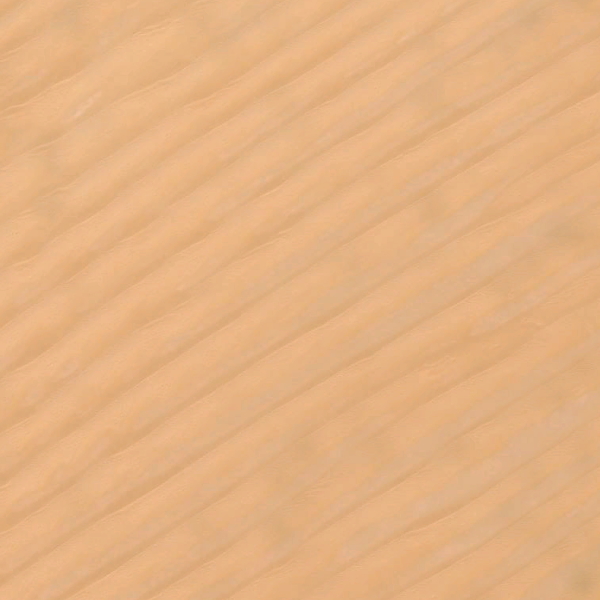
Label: Desert